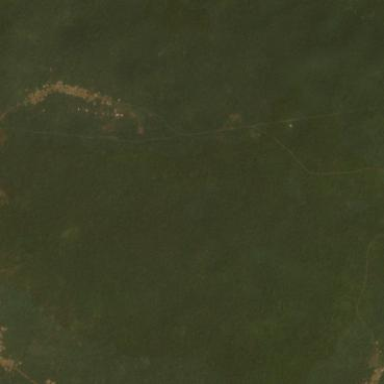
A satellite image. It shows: Forest area.